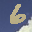
Label: 6